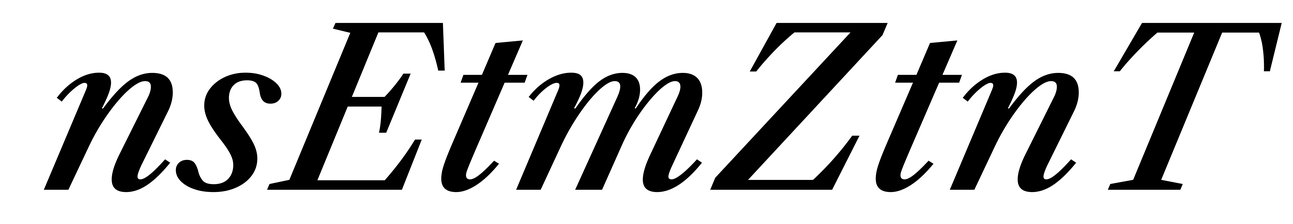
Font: LibreCaslonText-Italic_Medium_Italic